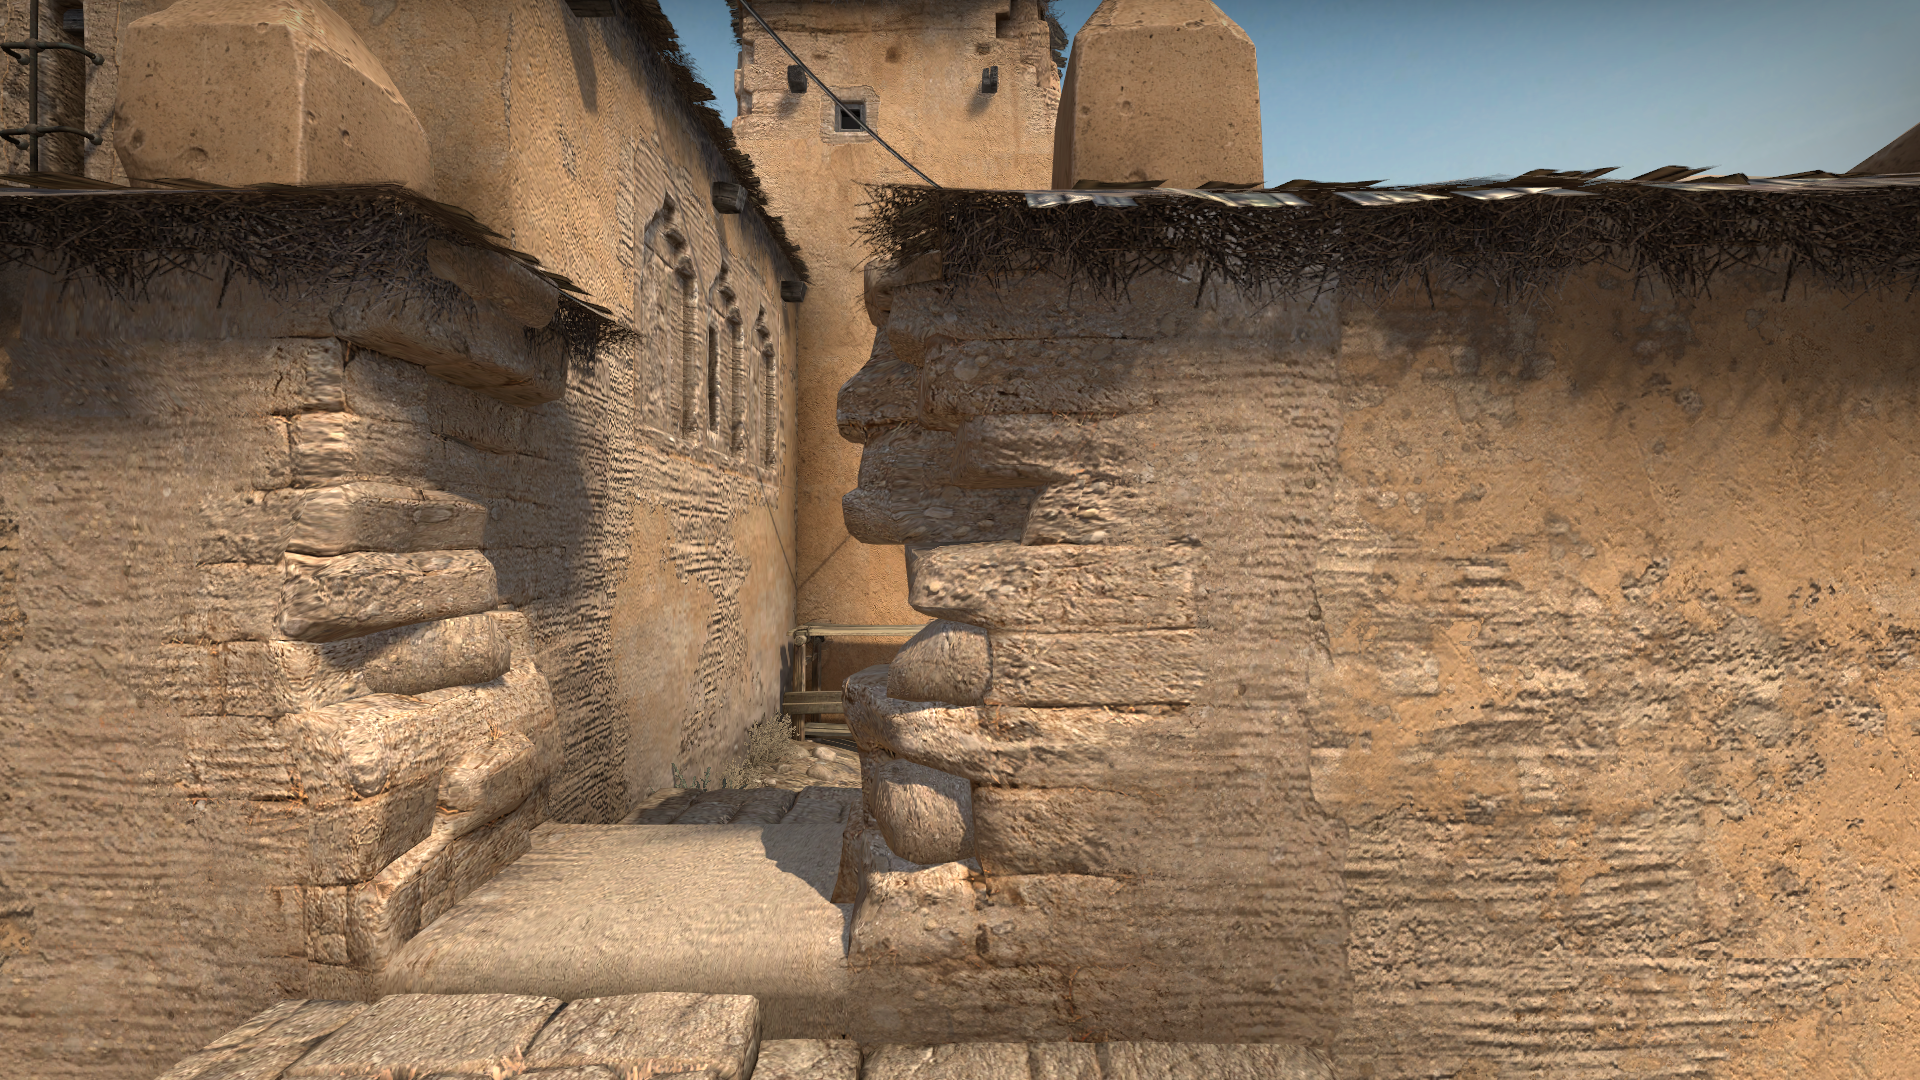
Map: de_dust2